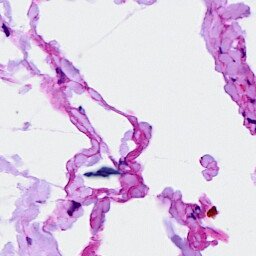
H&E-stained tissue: Breast